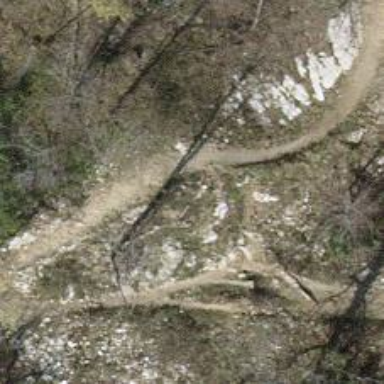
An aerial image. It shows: Dirt path.